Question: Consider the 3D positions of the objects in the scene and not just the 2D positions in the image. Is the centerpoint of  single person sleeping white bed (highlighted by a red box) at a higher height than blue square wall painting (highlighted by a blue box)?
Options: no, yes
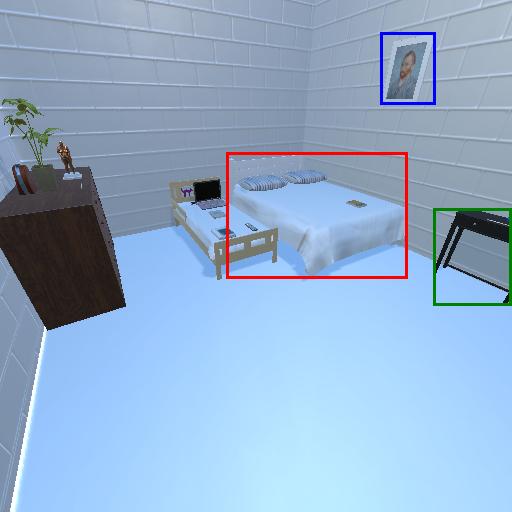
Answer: no